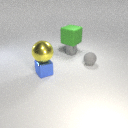
small gray rubber sphere to the right of small blue metal cube